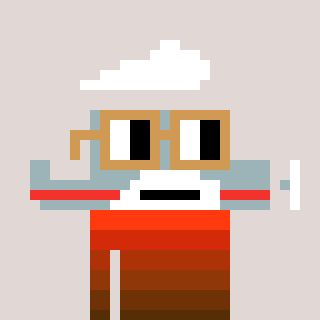
a pixel art character with square brown glasses, a plane-shaped head and a grayscale-colored body on a warm background